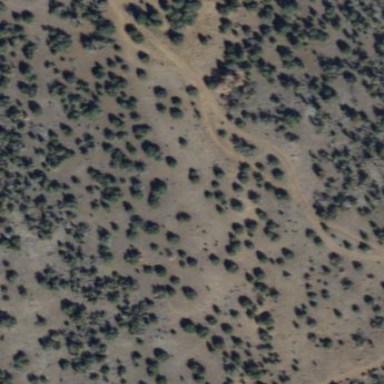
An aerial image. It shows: Patch of scrub vegetation.